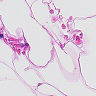
Metastatic tissue present: no